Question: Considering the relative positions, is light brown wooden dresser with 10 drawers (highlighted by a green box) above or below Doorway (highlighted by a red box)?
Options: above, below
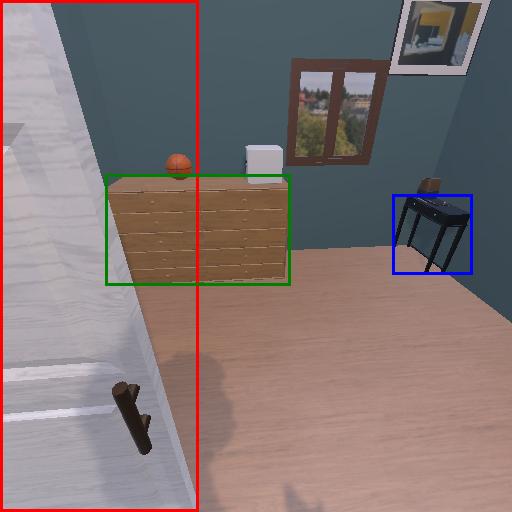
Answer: above